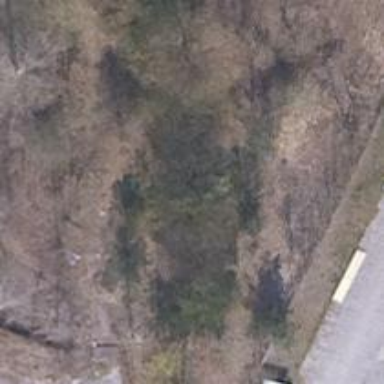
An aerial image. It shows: Disused railway spur line.